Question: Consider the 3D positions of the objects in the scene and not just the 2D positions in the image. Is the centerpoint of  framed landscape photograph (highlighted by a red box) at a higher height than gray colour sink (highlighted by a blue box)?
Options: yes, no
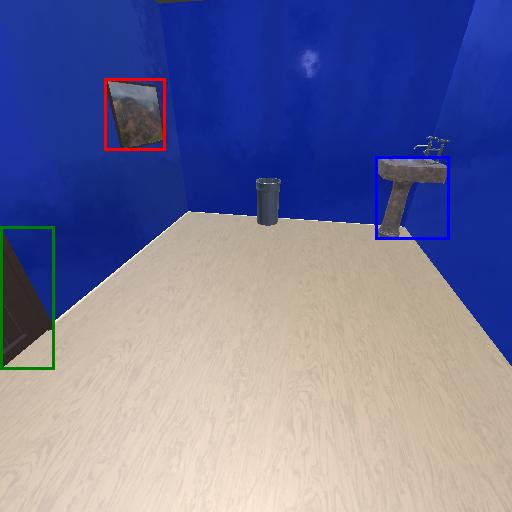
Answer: yes